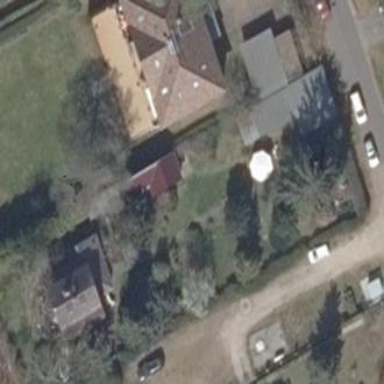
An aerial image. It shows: Hipped roof on residential building.